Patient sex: F
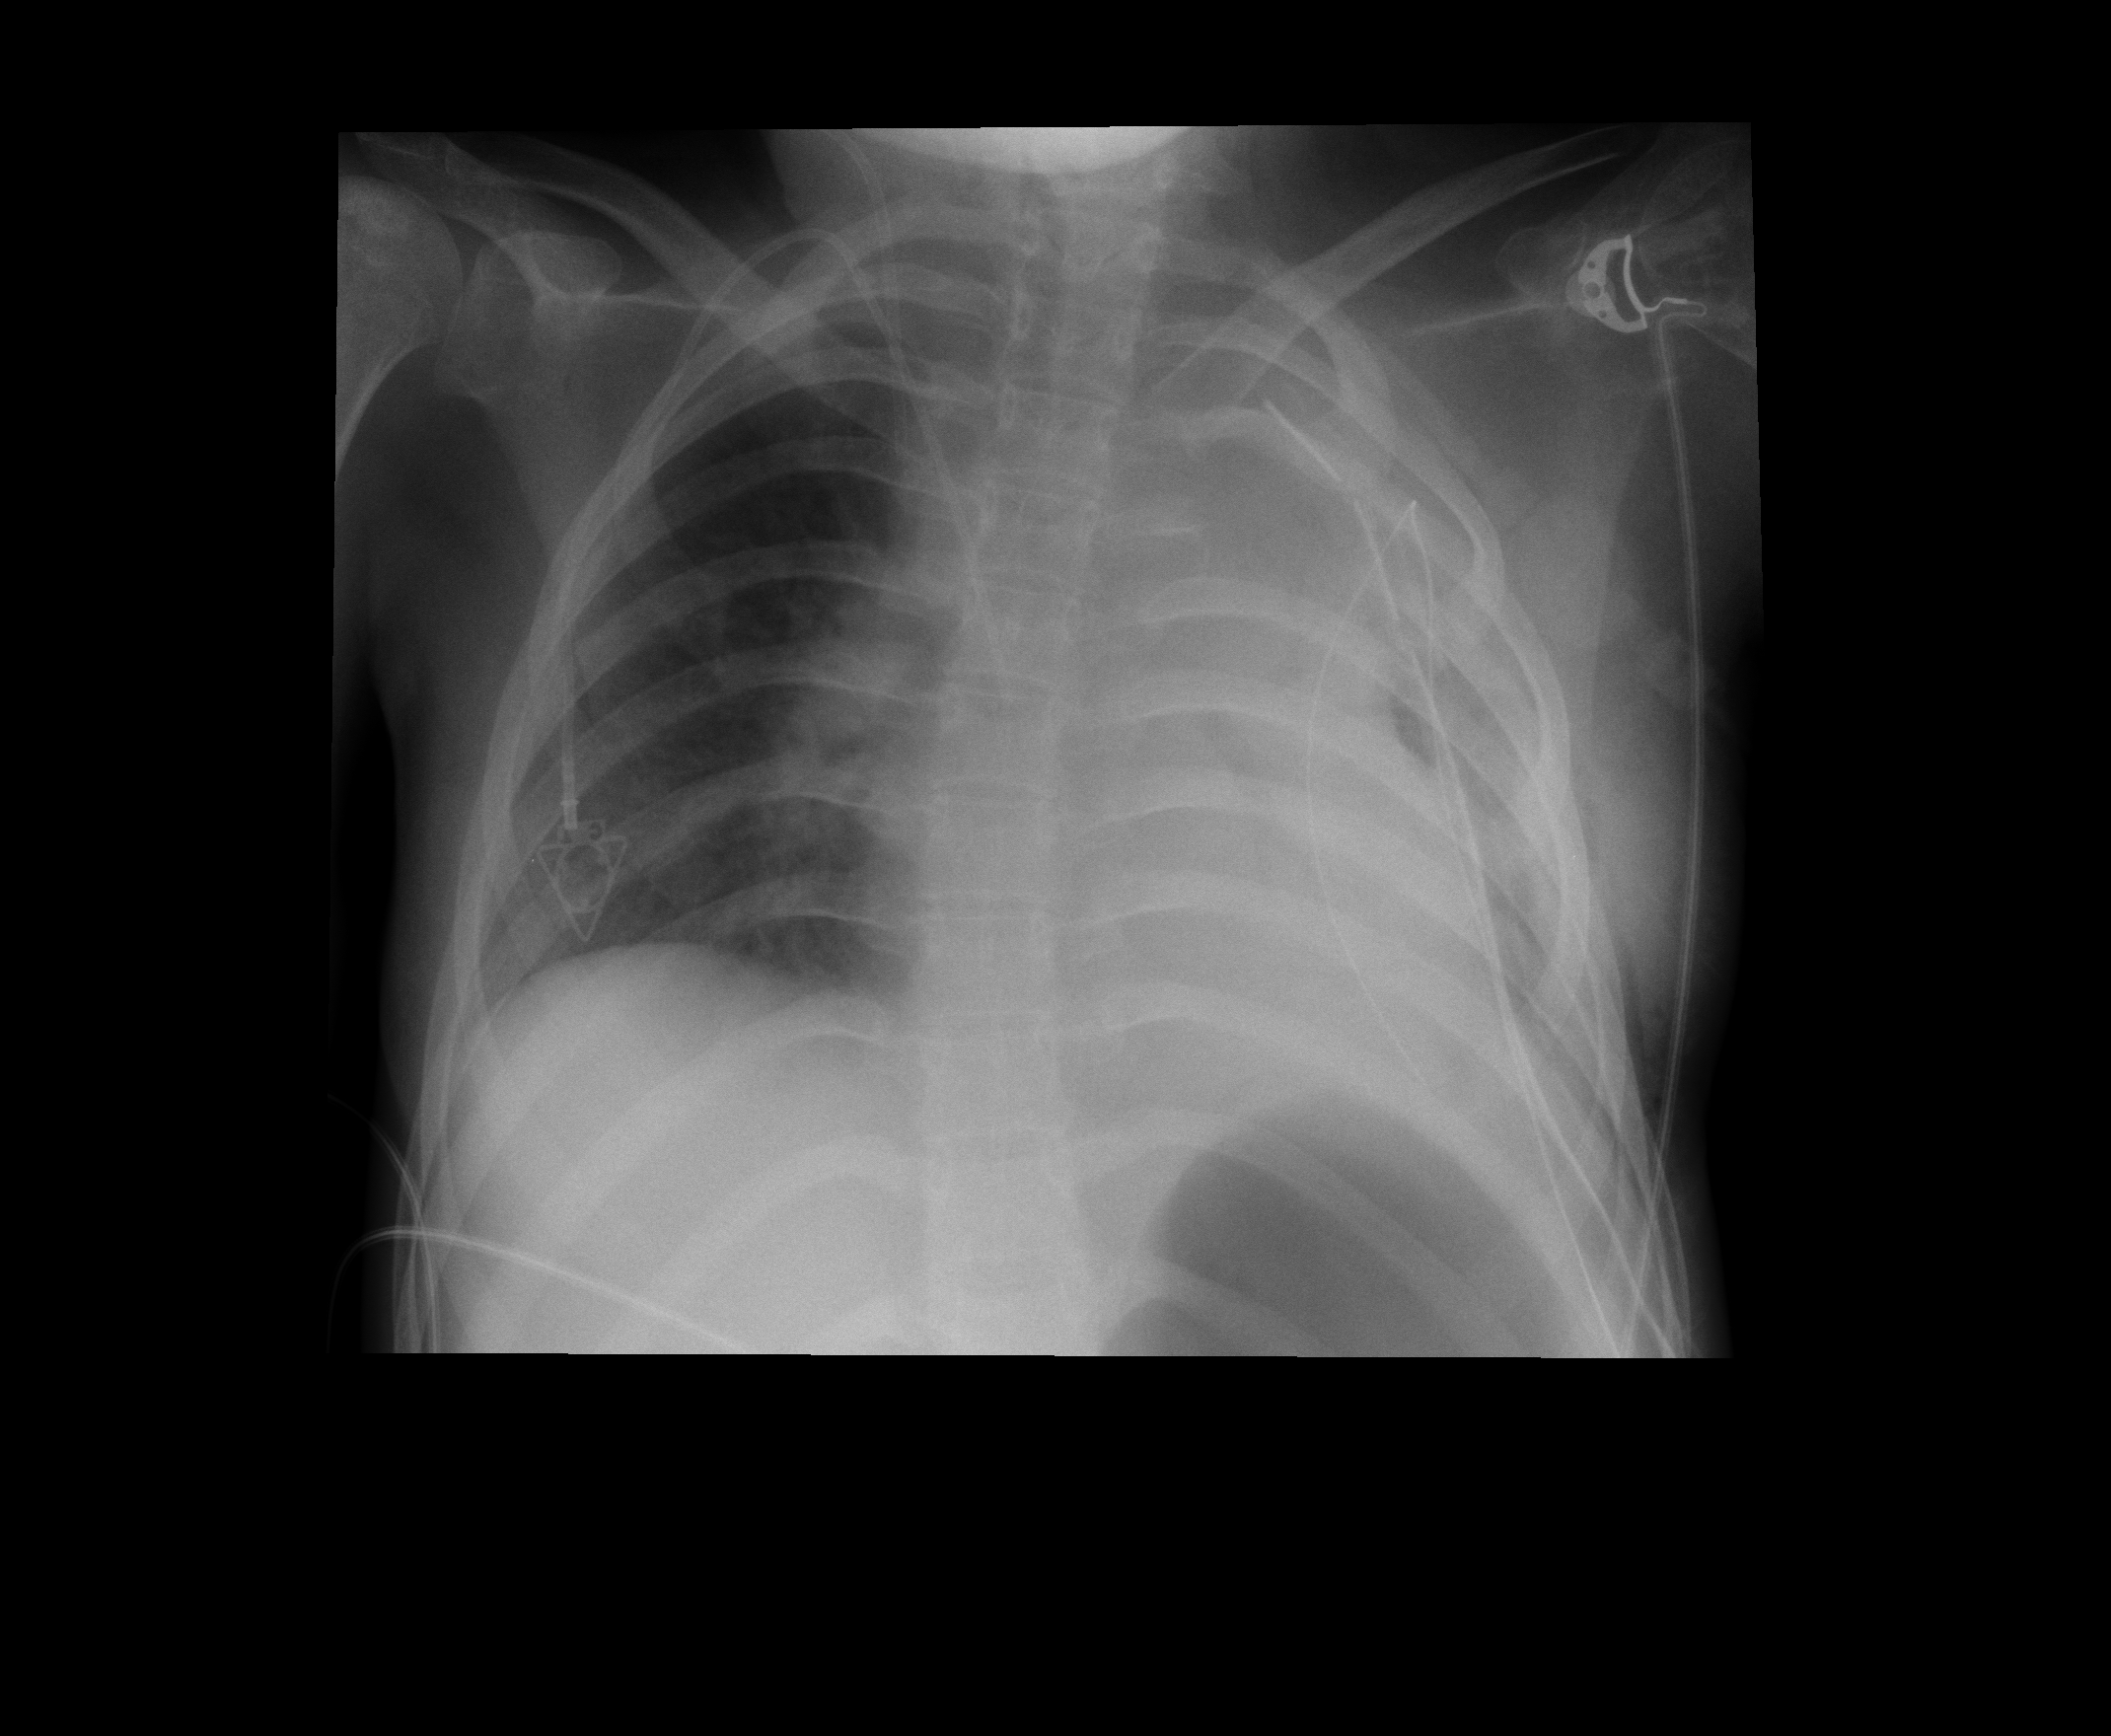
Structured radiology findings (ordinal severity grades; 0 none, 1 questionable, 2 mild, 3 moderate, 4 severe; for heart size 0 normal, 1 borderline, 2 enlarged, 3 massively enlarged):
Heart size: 0
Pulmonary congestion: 0
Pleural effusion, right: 0
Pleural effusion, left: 2
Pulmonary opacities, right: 0
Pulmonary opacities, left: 1
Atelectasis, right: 0
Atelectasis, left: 3